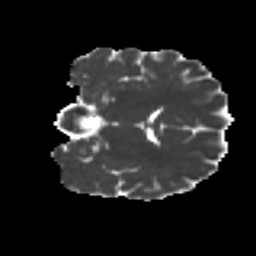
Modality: MD
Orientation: coronal
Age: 23
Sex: female
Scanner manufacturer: ge
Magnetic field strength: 3 T
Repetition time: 7.8 s
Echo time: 0.0606 s